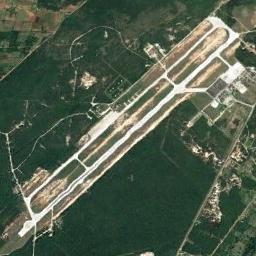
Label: airport